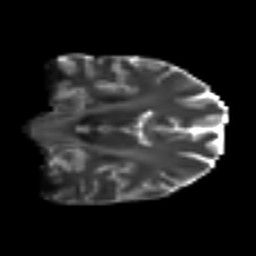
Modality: T2w
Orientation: coronal
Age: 35
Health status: ill
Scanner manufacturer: philips
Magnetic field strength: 3 T
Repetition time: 9 s
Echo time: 0.127 s